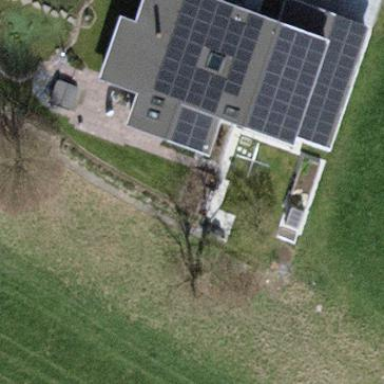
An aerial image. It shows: Solar power generator with photovoltaic panels.